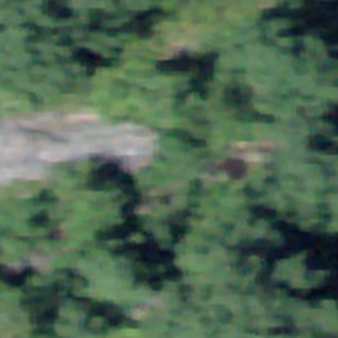
Label: other